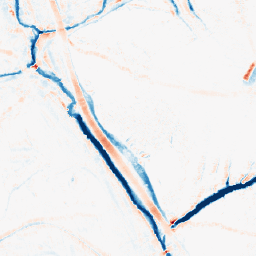
Category: morphological
Decomposition family: morphological_ellipse
Decomposition parameters: operation: average
width: 10
height: 10
Upsampling method: nearest
Upsampling parameters: scale: 2
Upsampling scale: 2